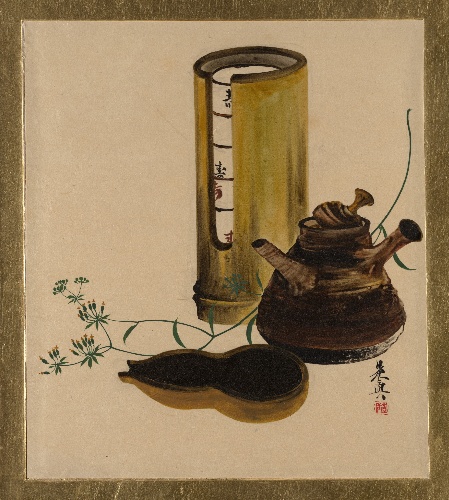
Artist: Shibata Zeshin
Artist bio: Japanese, 1807–1891
Date: 1882
Object type: Painting
Classification: Paintings
Medium: Lacquer on paper
Culture: Japan
Period: Meiji period (1868–1912)
Dimensions: 7 1/2 x 6 1/2 in. (19.1 x 16.5 cm)
Department: Asian Art
Credit line: The Howard Mansfield Collection, Purchase, Rogers Fund, 1936
Accession year: 1936
Repository: Metropolitan Museum of Art, New York, NY
Tags: Tea